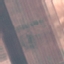
Label: AnnualCrop